Question: In bit stuffing why always add non information bits after consecutive 5 bits? Any reason behind that?

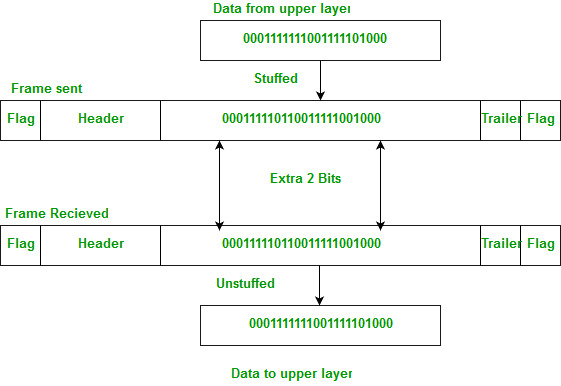
Answer: Here is some information from <URL>:
> : A pattern of bits of arbitrary length is stuffed in the message to differentiate from the delimiter.
The flag field is some fixed sequence of binary values like <PHONE>. Now the payload can also have similar pattern, but the machine on the network can get confused and misinterpret that payload data as the flag field (indicating end of frame). So, to avoid the machine getting confused, some bits are stuffed into the payload (especially at points where payload data looks like the flag) so as to differentiate it from flag.